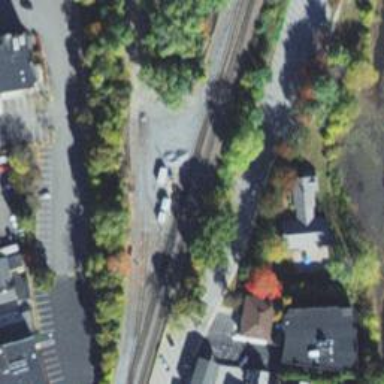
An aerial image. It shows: Railway junction.